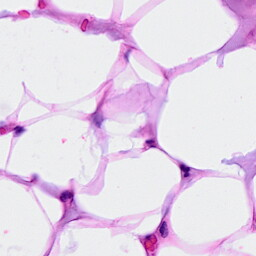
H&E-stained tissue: Breast